Question: Sorry for my poor English
I studied bootstrap and try to code the layout like this

Grey part is browser window.
- - -
how to present these through CSS?
'''
<div class="container">
<div class="row clearfix">
<div class="col-md-12 column">
</div>
</div>
<div class="row clearfix">
<div class="col-md-5 column">
</div>
<div class="col-md-2 column">
</div>
<div class="col-md-5 column">
</div>
</div>
<div class="row clearfix">
<div class="col-md-12 column">
</div>
</div>
</div>
'''
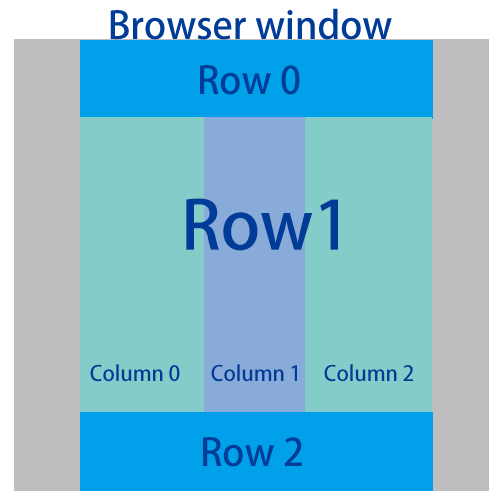
Answer: Try use this code:
'''
<html>
<head>
<link data-require="bootstrap-css@3.1.1" data-semver="3.1.1" rel="stylesheet" href="http://netdna.bootstrapcdn.com/bootstrap/3.1.1/css/bootstrap.min.css" />
<script data-require="jquery@*" data-semver="2.0.3" src="http://code.jquery.com/jquery-2.0.3.min.js"></script>
<script data-require="bootstrap@*" data-semver="3.1.1" src="http://netdna.bootstrapcdn.com/bootstrap/3.1.1/js/bootstrap.min.js"></script>
<style>
p{text-align: center;}
html, body{height:100%;}
#content{
min-height:100%;
height:auto !important;
height:100%;
/* Negative indent header and footer by its height */
margin:-80px auto -60px;
/* Pad bottom by header and footer height */
padding:80px 0 60px;
}
/* Set the fixed height of the header here */
#header{height:80px;}
/* Set the fixed height of the footer here */
#footer{height:60px;}
</style>
</head>
<body>
<div id="header">
<div class="container">
<div class="row">
<div class="col-xs-12"><p>header</p></div>
</div>
</div>
</div>
<div id="content">
<div class="container">
<div class="row">
<div class="col-xs-5"><p>left column</p></div>
<div class="col-xs-2"><p>center column</p></div>
<div class="col-xs-5"><p>right column</p></div>
</div>
</div>
</div>
<div id="footer">
<div class="container">
<div class="row">
<div class="col-xs-12"><p>footer</p></div>
</div>
</div>
</div>
</body>
</html>
'''